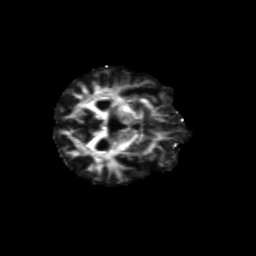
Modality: FA
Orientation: axial
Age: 70
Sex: female
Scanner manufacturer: siemens
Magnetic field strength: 3 T
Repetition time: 4.71 s
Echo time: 0.0906 s